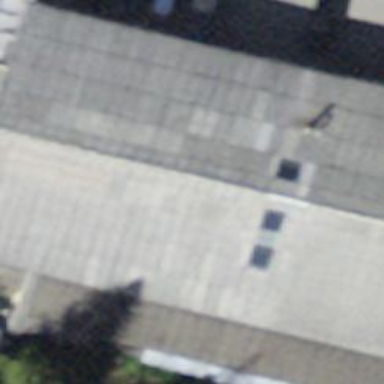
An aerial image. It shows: Car repair shop that also sells cars.